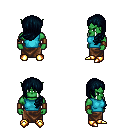
a pixel art fantasy rpg character, male body template, orc, green skin, teal sleeveless shirt, robe skirt, raven left-swept hairstyle, leather bracers, gold boots, four views (front, back, left, right), 2x2 character sprite sheet, small pixel art, hard edges, no anti-aliasing